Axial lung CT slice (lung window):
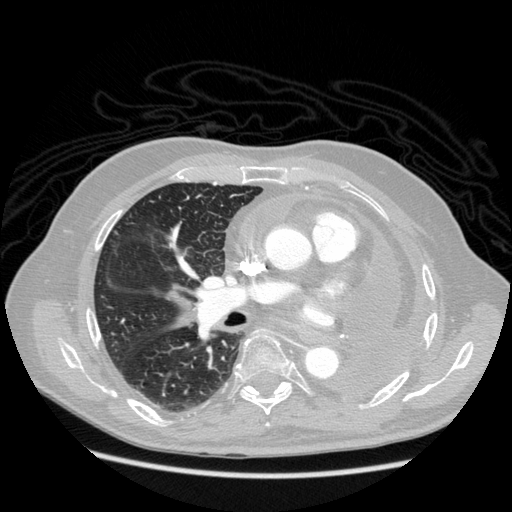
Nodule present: no